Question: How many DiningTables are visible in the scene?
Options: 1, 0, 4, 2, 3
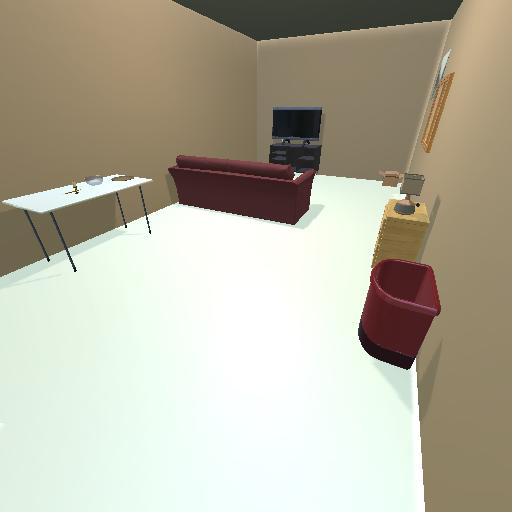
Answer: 1